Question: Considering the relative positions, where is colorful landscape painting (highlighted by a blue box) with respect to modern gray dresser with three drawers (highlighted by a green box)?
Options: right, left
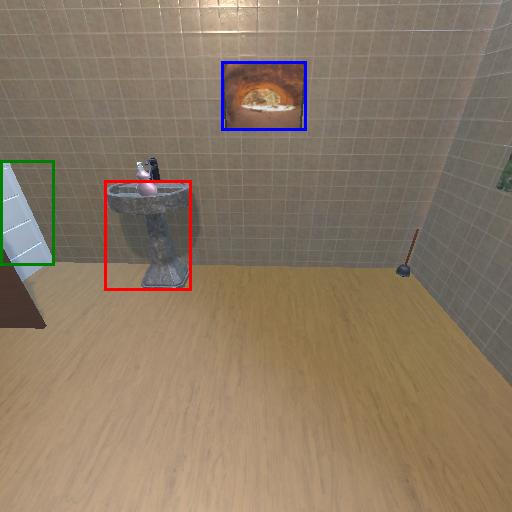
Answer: right